Question: I'm not sure how to explain this since the plan/idea is mostly in my head since I don't know how to execute it, but I'll try (comment with questions!):
I have a sheet that lists which department of "my" company made an error, which type of error, and how many of that specific error in the department per fiscal month. (See attachment) .
I would like to write a macro that would add up the total number of errors (column E) per department (column D) (month or type of error is not a factor in this macro). I've been experimenting with an array/For Next loop using vlookup to the number of entries, but to no avail since I don't have enough experience with arrays. Any ideas? Here's what I've started:
'''
Option Explicit
Option Base 1
Sub Total_Errors()
Dim Assembly() As Double, CSR() As Double
'... more dept names
Dim i As Integer, RowCount As Integer
RowCount = Range("D" & Rows.Count).End(xlUp).Row
ReDim Assembly(1 To RowCount) As Double, CSR(1 To RowCount) As Double
' ... more redimmed dept names
Assembly(i) = Application.WorksheetFunction.VLookup("Assembly", Range(Range("D" & i + 1), Range("E" & RowCount)), 2, False)
Range("H2").Value = Assembly(i)
For i = 2 To RowCount
Assembly(i) = Application.WorksheetFunction.VLookup("Assembly", Range(Range("D" & i + 1), Range("E" & RowCount)), 2, False)
Range("H2").Value = Assembly(i - 1) + Assembly(i)
Next i
End Sub
'''
Unfortunately, it will only do as I told it and only add the previous value to the current value :p funny how that works. Anyways, what i'd like to have happen with this code is that it will simply add a value to the previous value in the cell. The add method has seemed to be more involved that what I'm trying to do.
All suggestions welcome, and thanks in advance!
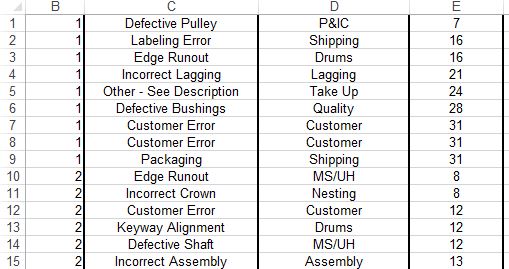
Answer: Got it; it was a lot simpler then I thought it'd be haha. Thanks anyways :)
'''
Sub TotalErrors()
Dim Assembly As Single, CSR As Single, Customer As Single, Drums As Single
' ... more departments
Dim i As Integer, RowCount As Integer
RowCount = Range("D" & Rows.Count).End(xlUp).Row
For i = 1 To RowCount
If Range("D" & i).Value = "Assembly" Then
Assembly = Range("H2").Value + Range("E" & i).Value
Range("H2").Value = Assembly
ElseIf Range("D" & i).Value = "CSR" Then
CSR = Range("H3").Value + Range("E" & i).Value
Range("H3").Value = CSR
ElseIf Range("D" & i).Value = "Customer" Then
Customer = Range("H4").Value + Range("E" & i).Value
Range("H4").Value = Customer
ElseIf Range("D" & i).Value = "Drums" Then
Drums = Range("H5").Value + Range("E" & i).Value
Range("H5").Value = Drums
' ... more departments
End If
Next i
End Sub
'''